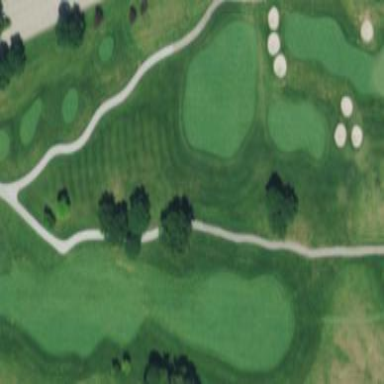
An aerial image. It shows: Area with grass used as rough in golf course.